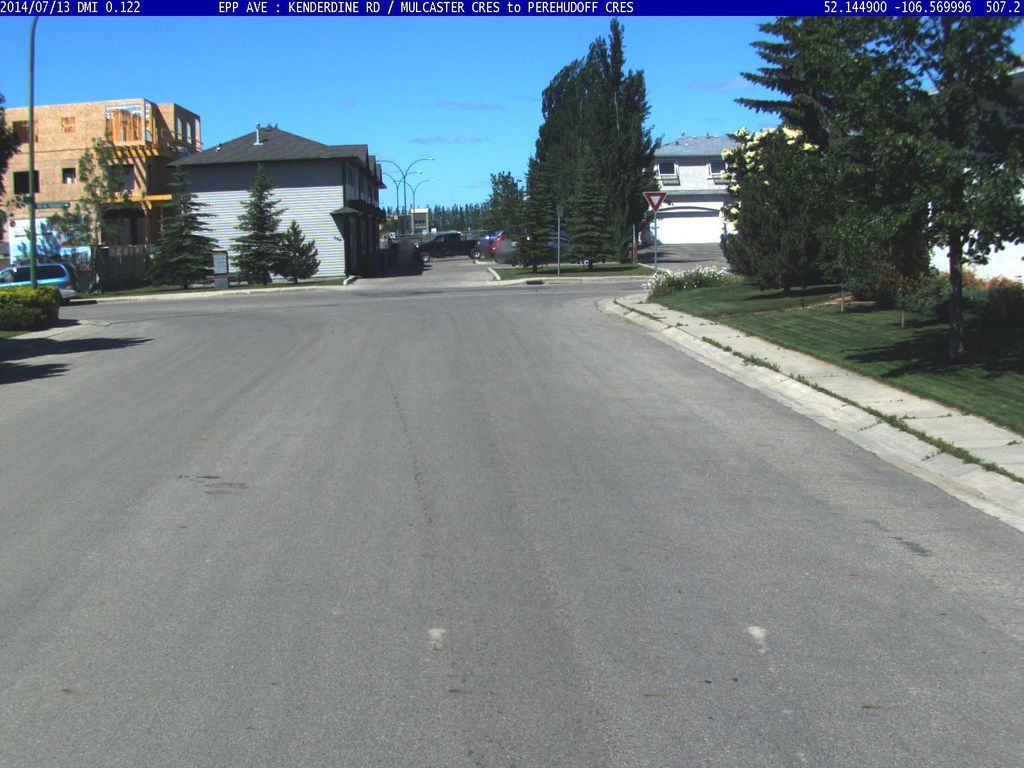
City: saskatoon